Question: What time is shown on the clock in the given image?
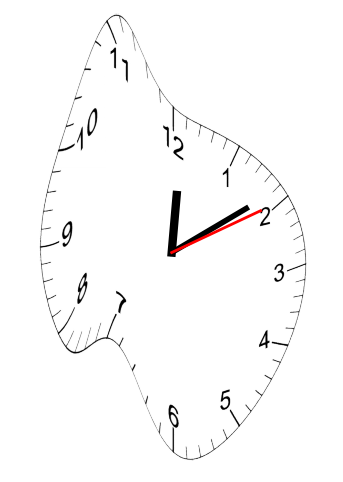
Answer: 12:09:10